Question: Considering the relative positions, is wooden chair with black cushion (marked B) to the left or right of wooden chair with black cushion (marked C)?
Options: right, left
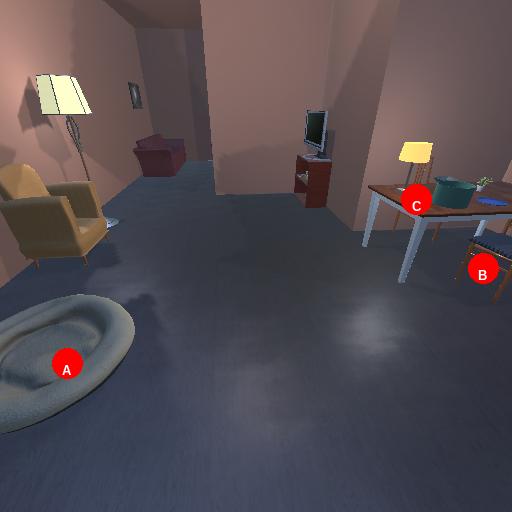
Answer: right